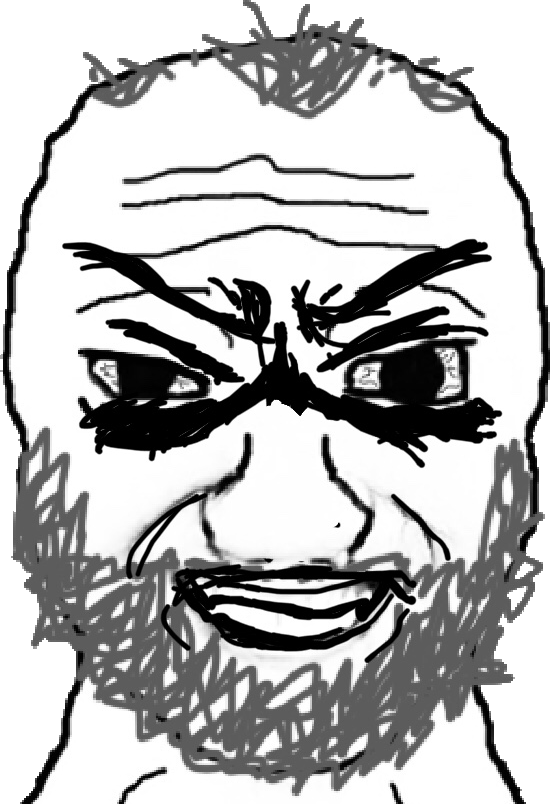
Label: 5_Coomer